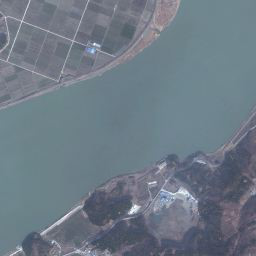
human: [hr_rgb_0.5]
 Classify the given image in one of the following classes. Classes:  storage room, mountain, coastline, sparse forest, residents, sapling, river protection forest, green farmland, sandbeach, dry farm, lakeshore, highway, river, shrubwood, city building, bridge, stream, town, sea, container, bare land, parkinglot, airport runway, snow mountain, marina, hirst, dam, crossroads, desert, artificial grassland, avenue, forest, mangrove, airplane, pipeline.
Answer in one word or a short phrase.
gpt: river